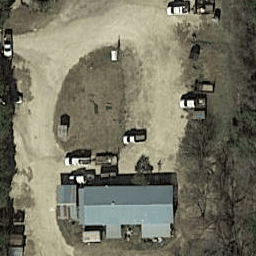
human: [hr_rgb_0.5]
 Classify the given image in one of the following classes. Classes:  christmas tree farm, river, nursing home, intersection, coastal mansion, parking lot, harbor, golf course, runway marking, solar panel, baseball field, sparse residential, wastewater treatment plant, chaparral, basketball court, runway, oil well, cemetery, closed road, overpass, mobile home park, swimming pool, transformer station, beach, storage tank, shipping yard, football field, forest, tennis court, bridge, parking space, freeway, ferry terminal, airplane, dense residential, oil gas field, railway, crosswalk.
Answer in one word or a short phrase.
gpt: sparse residential